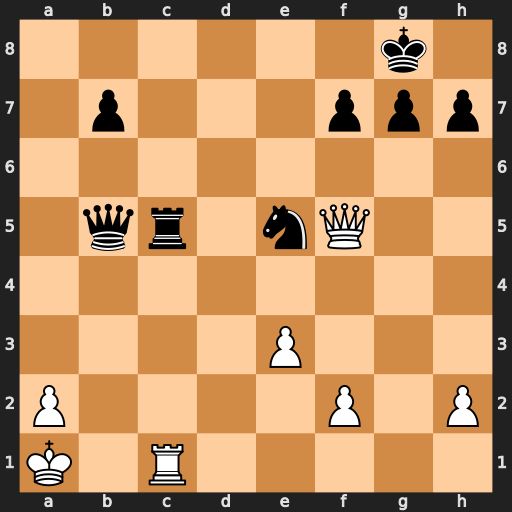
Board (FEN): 6k1/1p3ppp/8/1qr1nQ2/8/4P3/P4P1P/K1R5
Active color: w
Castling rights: -
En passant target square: -
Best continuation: Qc8+ Rxc8 Rxc8+ Qe8 Rxe8#